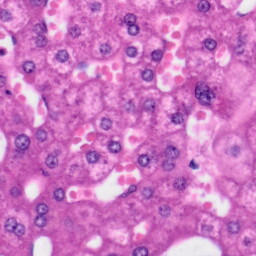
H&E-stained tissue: Liver